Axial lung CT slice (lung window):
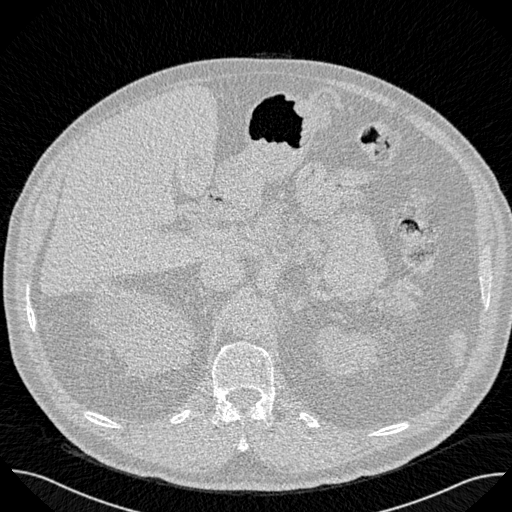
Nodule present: no